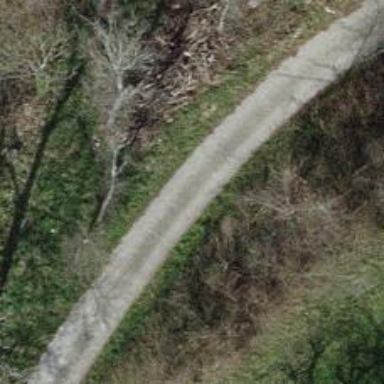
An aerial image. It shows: Gravel track.